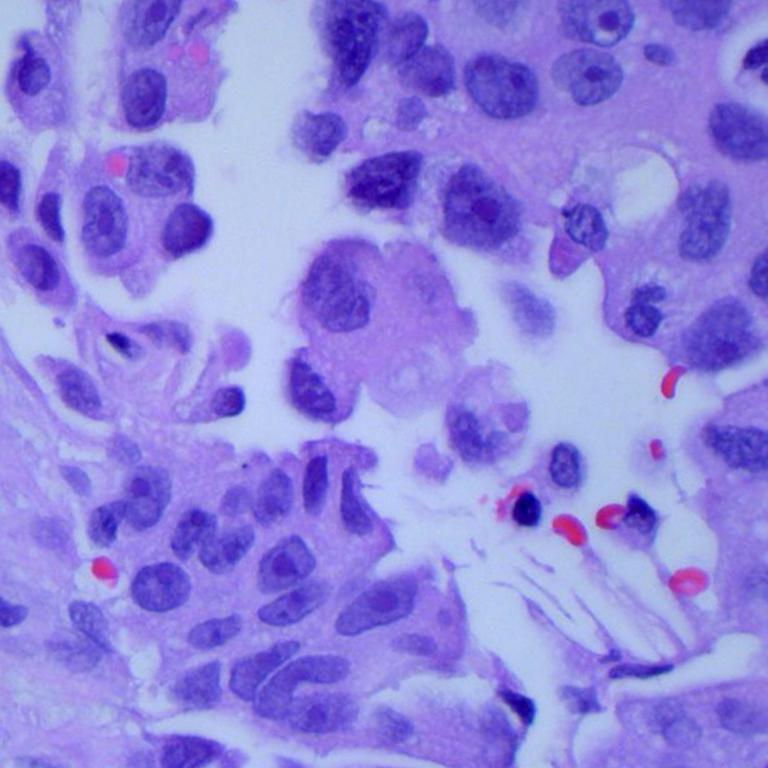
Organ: lung
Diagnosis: adenocarcinomas